Aerial crown-view tile of a tropical tree (Barro Colorado Island, Panama), acquired 20250124:
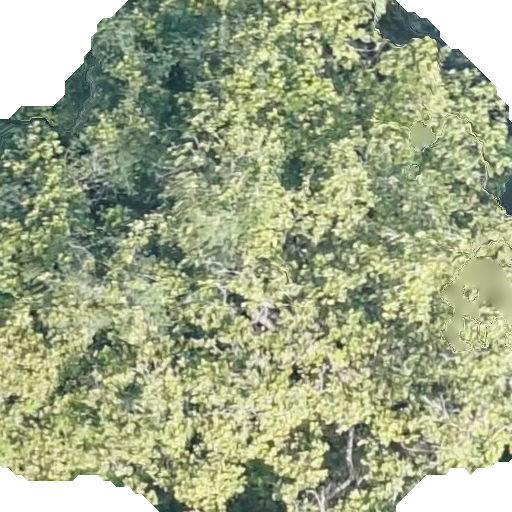
Species: Anacardium excelsum
GBIF accepted scientific name: Anacardium excelsum
Crown area: 461.452 m²